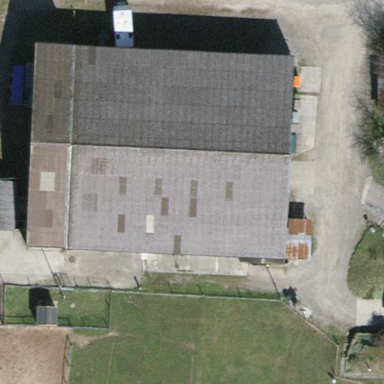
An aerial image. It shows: Farm auxiliary building.